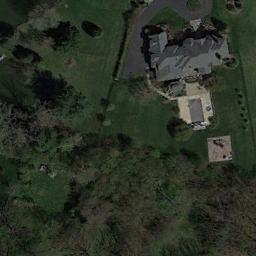
Label: residential